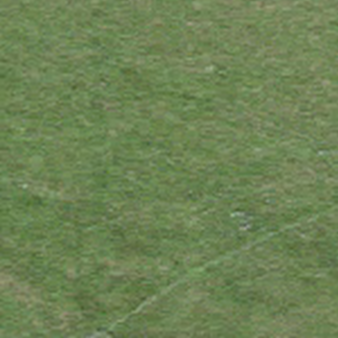
Label: other